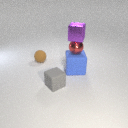
small brown rubber sphere behind small gray rubber cube